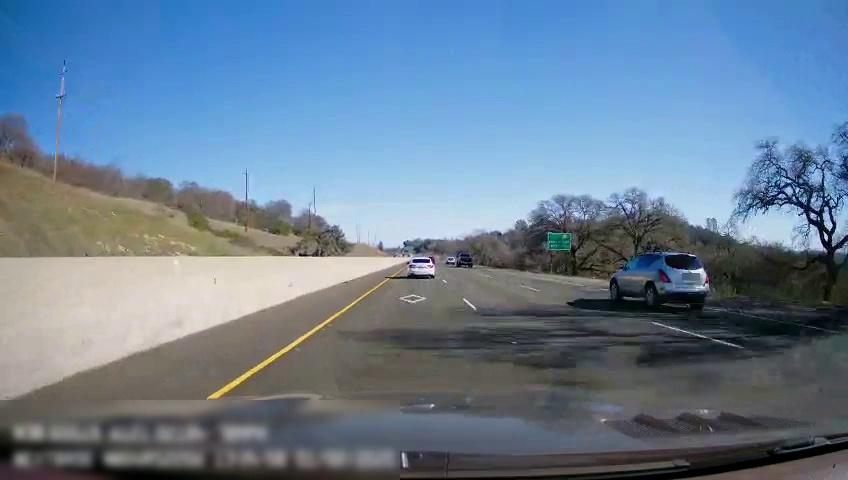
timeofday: Day
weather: Sunny
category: Drivable Space
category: Vehicles | Truck
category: Vehicles | SUV
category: Vehicles | Car
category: Vehicles | SUV
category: Vehicles | Truck
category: Lanes | Current Lane
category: Lanes | Current Lane
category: Lanes | Alternate Lane
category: Lanes | Alternate Lane
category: Traffic | Signs